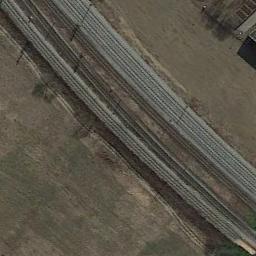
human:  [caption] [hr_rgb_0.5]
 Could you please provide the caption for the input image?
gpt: There are many railways of  parallel  each other .

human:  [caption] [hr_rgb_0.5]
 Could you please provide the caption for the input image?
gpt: These railways go through the wasteland .

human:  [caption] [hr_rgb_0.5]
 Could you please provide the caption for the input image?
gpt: There are many trees in the middle of the two railways .

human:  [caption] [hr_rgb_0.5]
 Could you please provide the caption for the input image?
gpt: The railway is on the bare land .

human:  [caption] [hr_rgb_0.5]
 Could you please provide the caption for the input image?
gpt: There are brown bare land beside the railway .